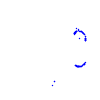
Particle: kaon